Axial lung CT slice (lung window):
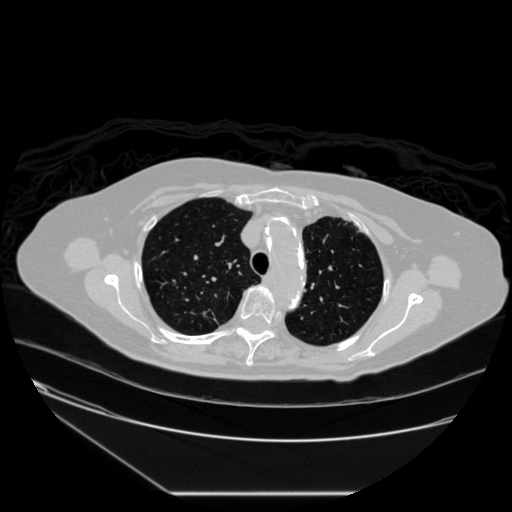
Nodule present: no